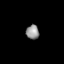
Tissue: lung
Cell type: Epithelial cells
Senescence score: 0.5464
Nuclear area (px): 181
Mean DAPI intensity: 147.906